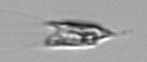
Label: Chrysochromulina_lanceolata